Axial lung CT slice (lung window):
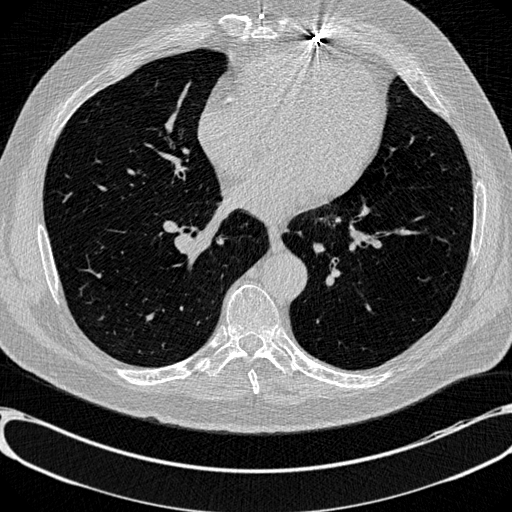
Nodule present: no